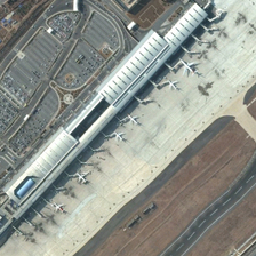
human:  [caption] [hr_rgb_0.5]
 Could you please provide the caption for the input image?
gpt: the narrow long terminal building with some aeroplane along it is built near circular netlike roads with cars parked between them  and the other side of the building is field and runways .

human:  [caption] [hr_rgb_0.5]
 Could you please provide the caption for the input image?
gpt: the narrow long terminal building with some aeroplane along it .

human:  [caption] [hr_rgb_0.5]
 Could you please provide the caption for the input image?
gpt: a striped terminal building separates the landside and airside which contains an apron and a runway .

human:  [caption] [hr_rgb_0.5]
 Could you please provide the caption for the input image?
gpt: the white long boarding gate separate the runway and a parking lot .

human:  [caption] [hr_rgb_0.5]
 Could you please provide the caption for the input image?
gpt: a line of white planes are near a long building with a large parking lot .